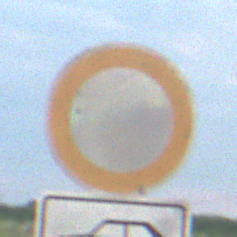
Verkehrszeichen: VerbotFahrzeugeAllerArt
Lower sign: MehrspurigeFahrzeugeFrei1
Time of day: SunriseSunset
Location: Outdoor (Nature)
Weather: PartlyCloudy
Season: NotSpecified
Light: Natural